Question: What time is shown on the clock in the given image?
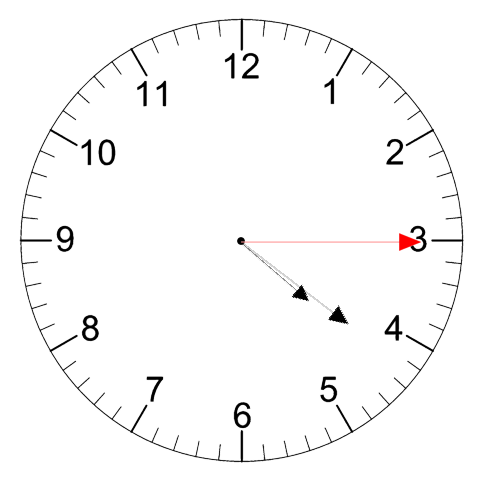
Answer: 04:21:15